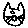
Label: cat